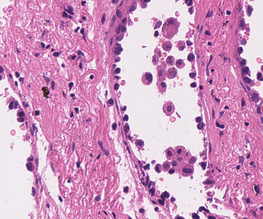
Tumor epithelial tissue: yes
Tumor-associated stroma tissue: yes
Normal tissue: no